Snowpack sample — Snodgrass Mountain, Crested Butte, Colorado (2/4/25, 12:06 PM MST)
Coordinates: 38.923, -106.968
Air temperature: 35 °F
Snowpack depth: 80 cm
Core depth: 80 cm
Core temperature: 32 °F
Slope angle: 14°, slope face: 78°
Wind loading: low
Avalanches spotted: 0
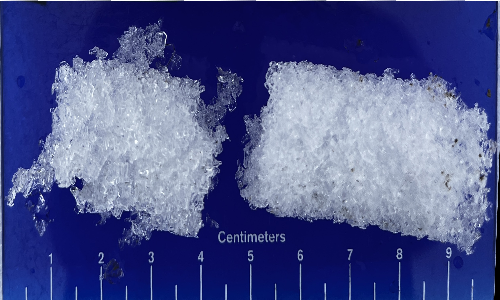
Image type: core
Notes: No avalanches nearby, unusually warm weather for the last month reported by residents, Collected 25 yards from treeline